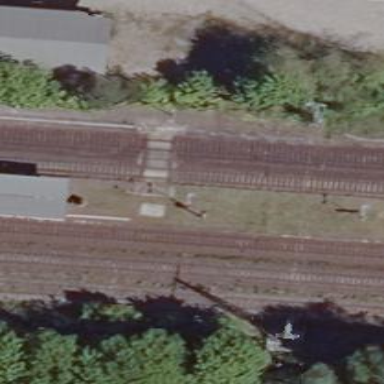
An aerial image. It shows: Platform edge at railway station.